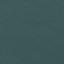
Land use / land cover: SeaLake